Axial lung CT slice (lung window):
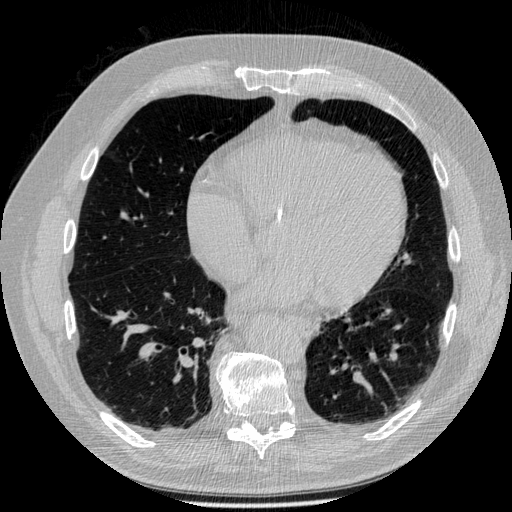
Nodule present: no